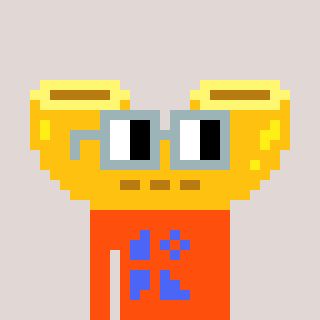
a pixel art character with square dark gray glasses, a macaroni-shaped head and a orange-colored body on a warm background